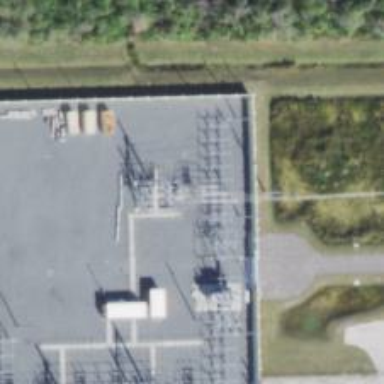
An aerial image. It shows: Switch used for power control.